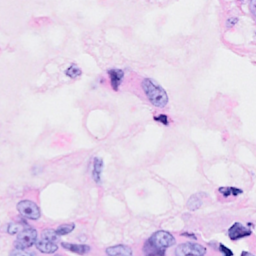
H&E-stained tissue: Breast